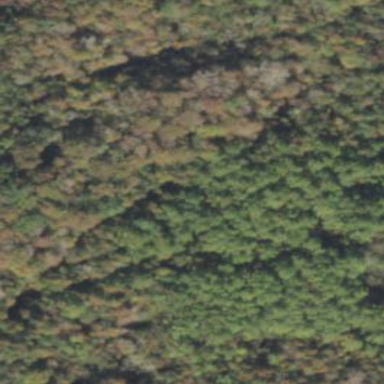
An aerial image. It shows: Serene woodland landscape.